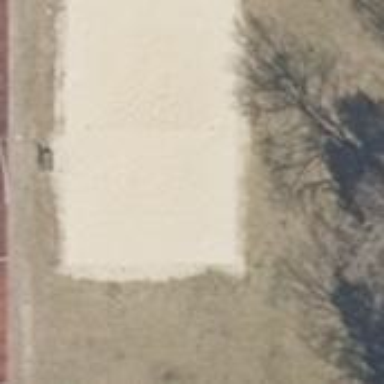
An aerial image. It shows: Sandy pitch for beach volleyball.